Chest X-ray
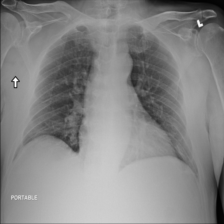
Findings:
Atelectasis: positive
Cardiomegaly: negative
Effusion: negative
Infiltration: negative
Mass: negative
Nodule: positive
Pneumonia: negative
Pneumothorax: negative
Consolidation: negative
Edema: negative
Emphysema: negative
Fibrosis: negative
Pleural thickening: negative
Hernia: negative